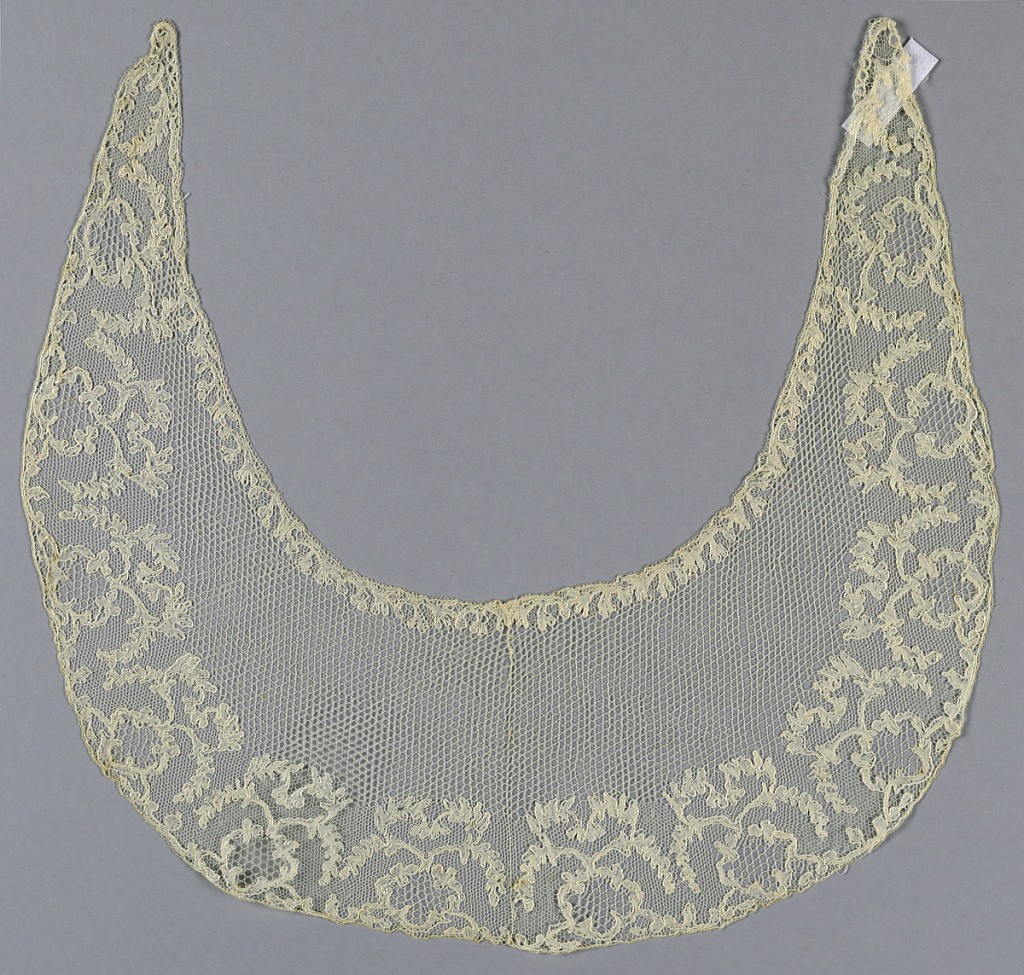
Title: Collar
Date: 19th century
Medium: linen Technique: bobbin lace made in Lille style with heavy outlining thread
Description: Collar with six-point star ground and hexagonal (Lille) ground and leaf ornaments.